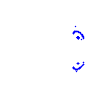
Particle: proton